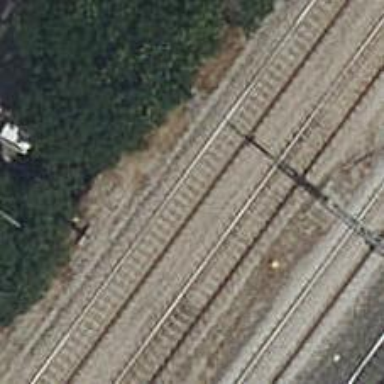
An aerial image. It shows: Railway bridge with electrified contact lines.